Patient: sex M, age 42
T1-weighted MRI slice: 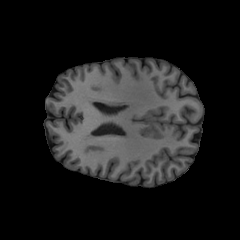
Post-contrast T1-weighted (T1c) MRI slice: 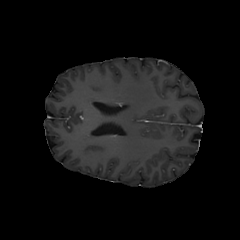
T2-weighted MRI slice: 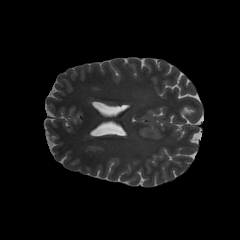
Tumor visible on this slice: no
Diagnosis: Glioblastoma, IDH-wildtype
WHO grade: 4